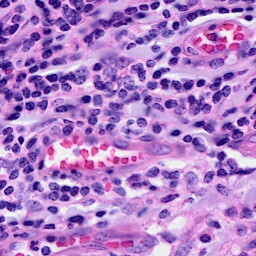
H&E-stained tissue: Breast